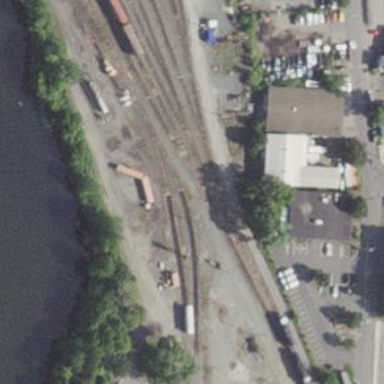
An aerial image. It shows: Railway siding with rails.